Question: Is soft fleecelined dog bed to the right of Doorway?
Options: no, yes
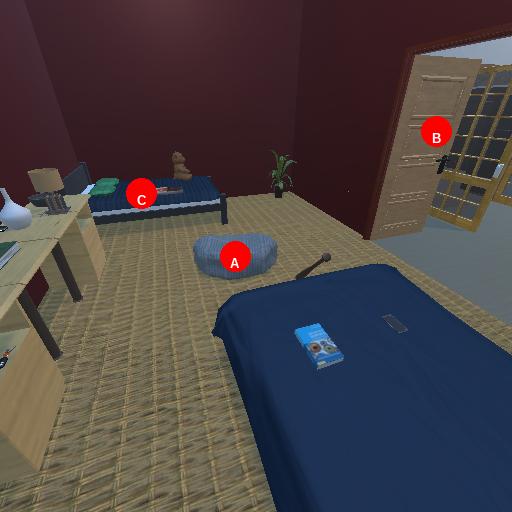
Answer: no